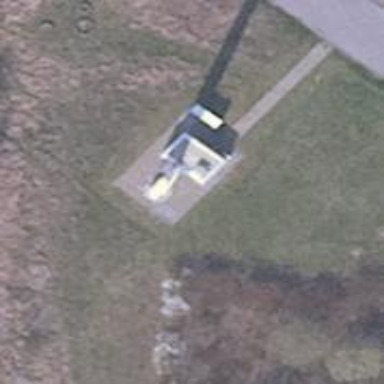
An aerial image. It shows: Man-made mast used for communication purposes.